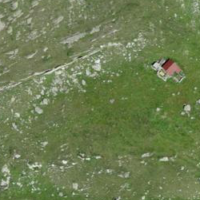
EUNIS habitat code: 26
Species observed at this site:
Pyrrhocorax graculus